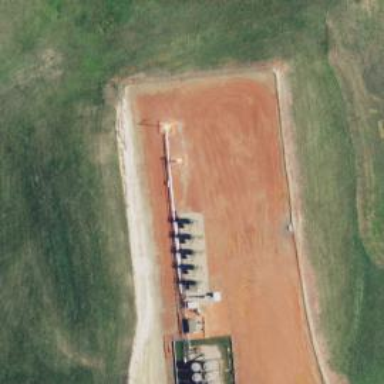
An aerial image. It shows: Petroleum well.